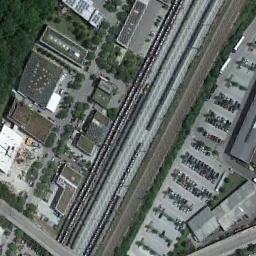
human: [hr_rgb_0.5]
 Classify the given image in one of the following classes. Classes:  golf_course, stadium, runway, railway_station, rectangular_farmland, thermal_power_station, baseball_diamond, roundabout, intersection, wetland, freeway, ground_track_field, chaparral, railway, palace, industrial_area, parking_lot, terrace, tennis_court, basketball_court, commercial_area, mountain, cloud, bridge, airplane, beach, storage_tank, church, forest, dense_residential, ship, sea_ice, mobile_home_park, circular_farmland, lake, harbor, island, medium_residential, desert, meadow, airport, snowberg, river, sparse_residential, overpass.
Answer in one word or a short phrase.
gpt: railway